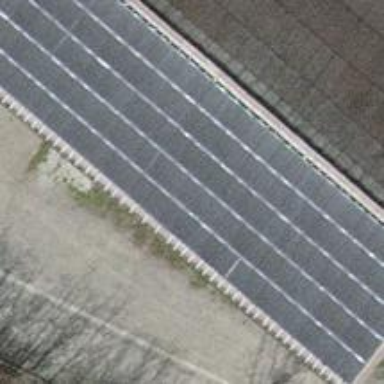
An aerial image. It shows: Solar power generator using photovoltaic method with solar photovoltaic panel types.